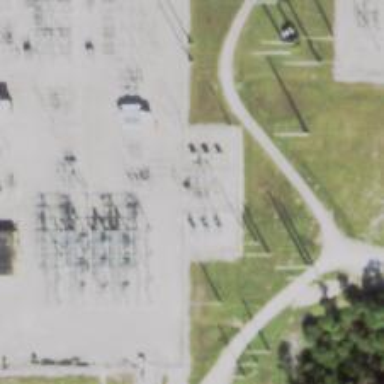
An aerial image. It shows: Switch for power supply.